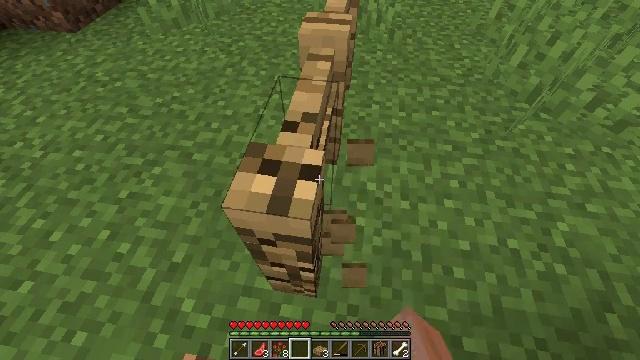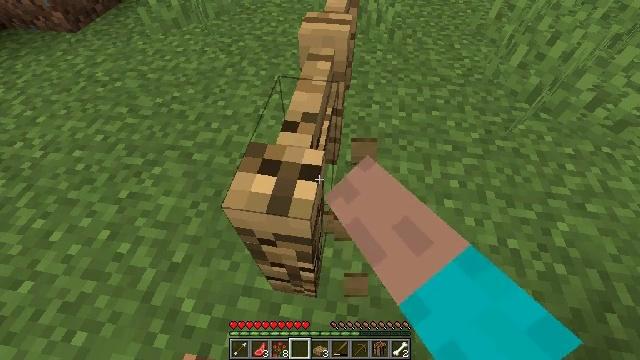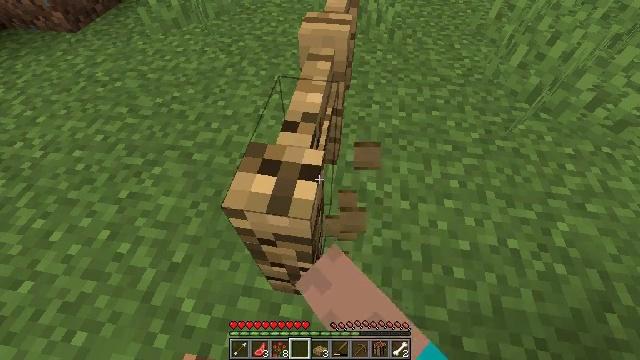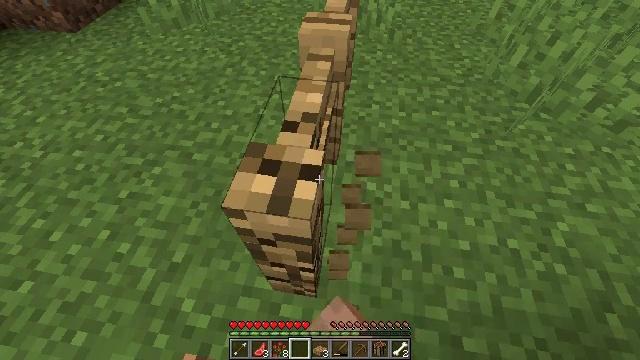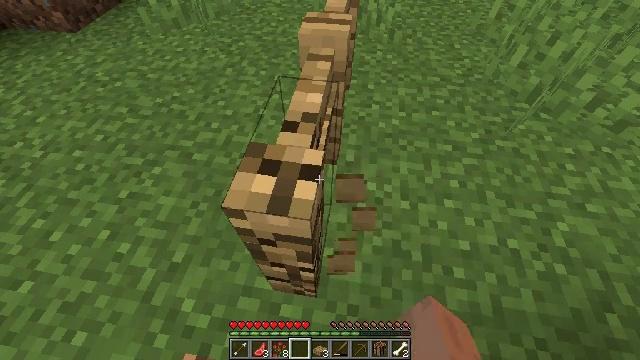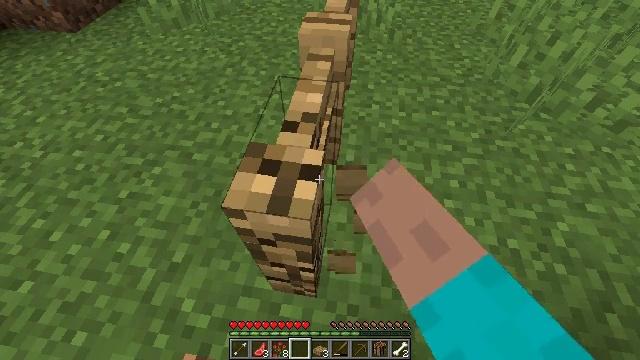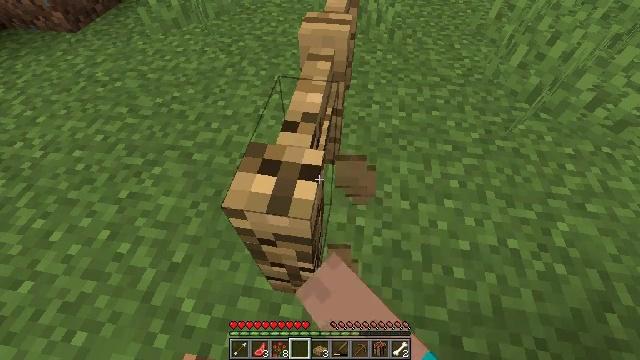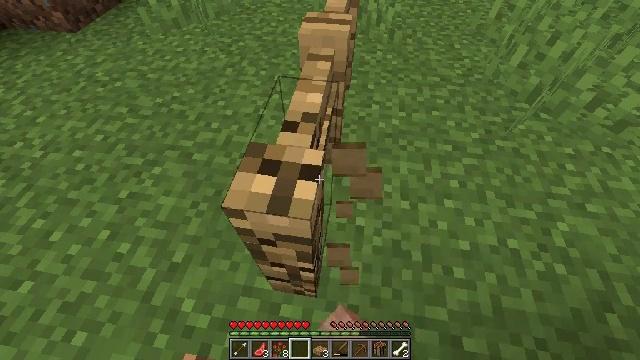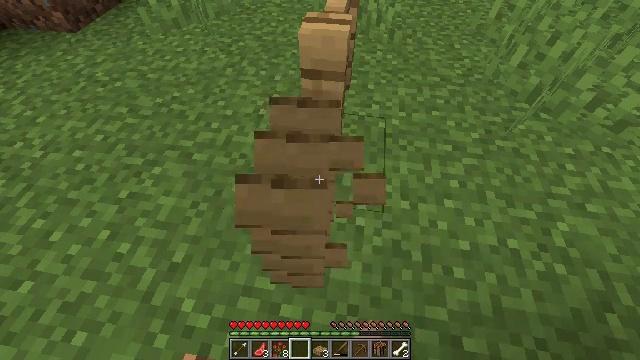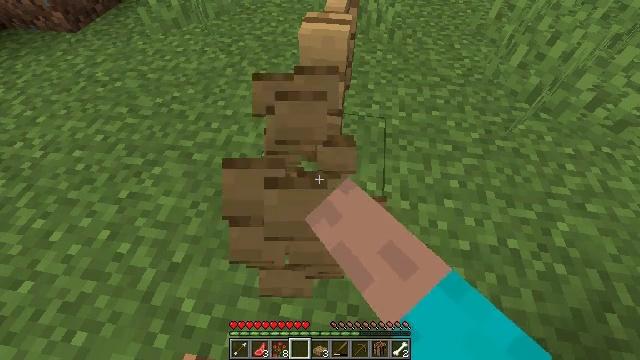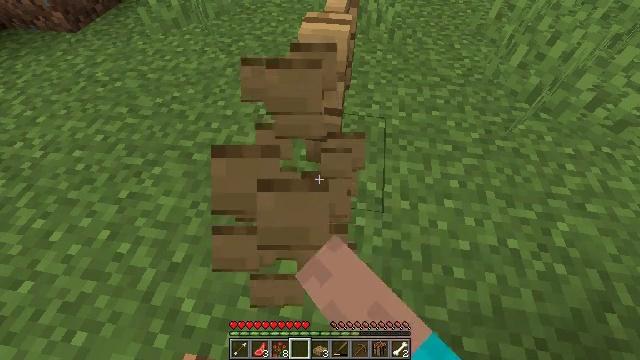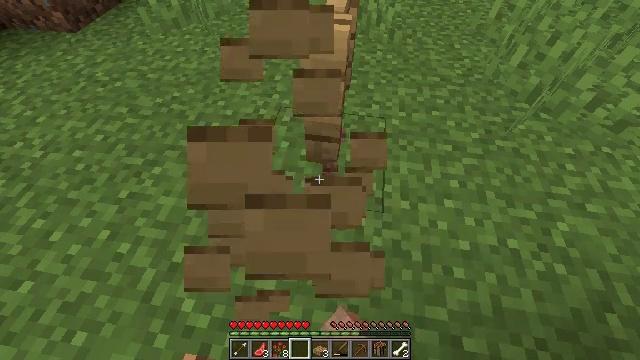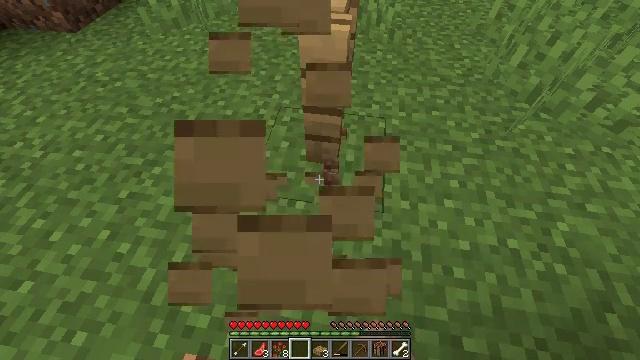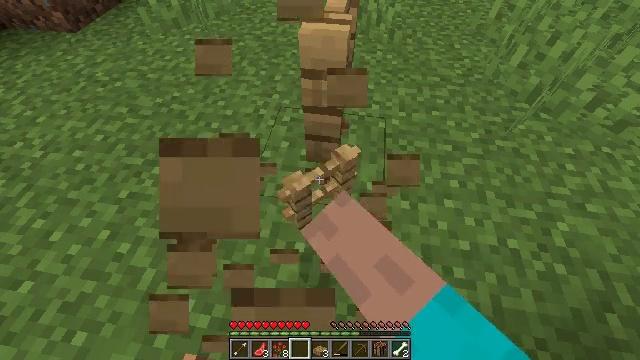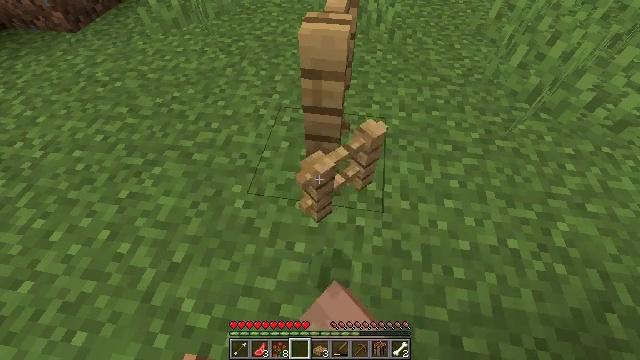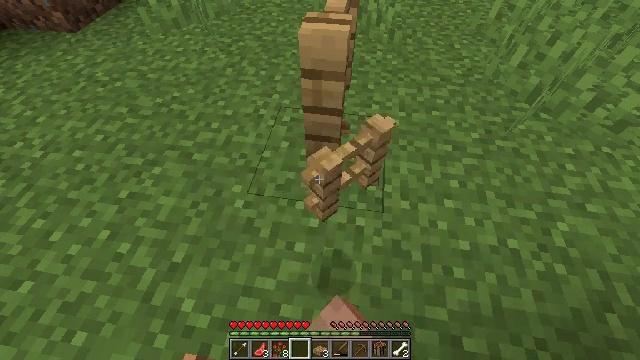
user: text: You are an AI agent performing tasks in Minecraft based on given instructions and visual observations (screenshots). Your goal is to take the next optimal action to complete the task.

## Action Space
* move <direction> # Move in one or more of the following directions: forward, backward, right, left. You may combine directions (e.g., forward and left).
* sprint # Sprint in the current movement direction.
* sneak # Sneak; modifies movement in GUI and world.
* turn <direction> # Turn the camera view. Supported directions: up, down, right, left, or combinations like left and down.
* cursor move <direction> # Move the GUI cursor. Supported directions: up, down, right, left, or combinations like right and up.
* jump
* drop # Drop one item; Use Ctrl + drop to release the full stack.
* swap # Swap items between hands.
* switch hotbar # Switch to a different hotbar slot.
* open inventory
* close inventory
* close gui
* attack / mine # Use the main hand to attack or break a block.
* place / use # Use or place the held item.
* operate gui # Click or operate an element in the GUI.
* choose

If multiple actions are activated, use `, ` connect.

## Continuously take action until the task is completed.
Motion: motion action
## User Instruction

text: Mine the oak fence from the structure.
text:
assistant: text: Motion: attack / mine
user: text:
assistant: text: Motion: attack / mine
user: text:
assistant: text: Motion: attack / mine
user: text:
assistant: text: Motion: attack / mine
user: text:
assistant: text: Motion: attack / mine
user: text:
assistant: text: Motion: attack / mine
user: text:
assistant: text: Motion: attack / mine
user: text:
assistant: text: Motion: attack / mine
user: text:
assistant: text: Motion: attack / mine
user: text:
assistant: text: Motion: attack / mine
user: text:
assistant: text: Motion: attack / mine
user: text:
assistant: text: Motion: attack / mine
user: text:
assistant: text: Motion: attack / mine
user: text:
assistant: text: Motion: attack / mine
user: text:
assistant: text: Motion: attack / mine
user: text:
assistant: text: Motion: attack / mine
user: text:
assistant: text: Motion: move forward, attack / mine
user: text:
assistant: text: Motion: move forward, attack / mine
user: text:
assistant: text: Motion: move forward, attack / mine
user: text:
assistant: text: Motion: move forward, attack / mine
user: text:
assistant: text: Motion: move forward, attack / mine
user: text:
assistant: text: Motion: attack / mine
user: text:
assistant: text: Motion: attack / mine
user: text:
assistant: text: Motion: attack / mine
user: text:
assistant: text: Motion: attack / mine
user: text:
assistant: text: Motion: attack / mine
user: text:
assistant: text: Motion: attack / mine
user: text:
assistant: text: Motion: attack / mine
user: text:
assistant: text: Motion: attack / mine
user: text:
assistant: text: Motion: attack / mine